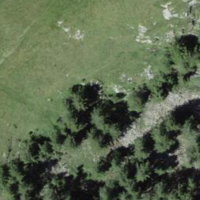
EUNIS habitat code: 26
Species observed at this site:
Primula hirsuta